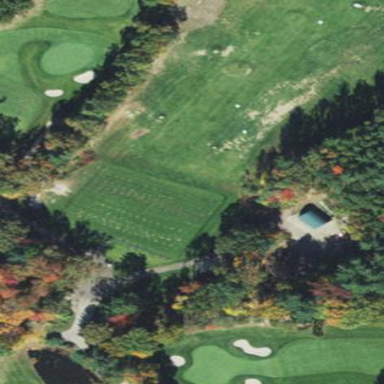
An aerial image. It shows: Golf driving range on grass land.